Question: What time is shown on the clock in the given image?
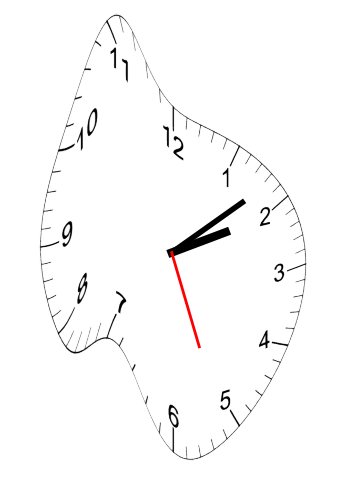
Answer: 02:08:26